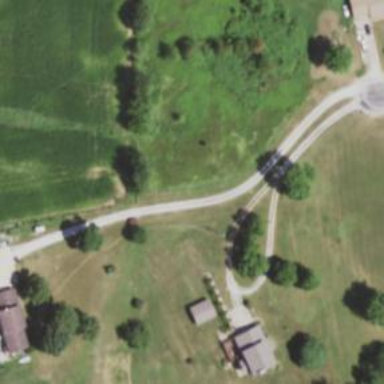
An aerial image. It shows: Driveway leading to service road.